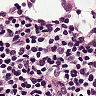
Metastatic tissue present: no